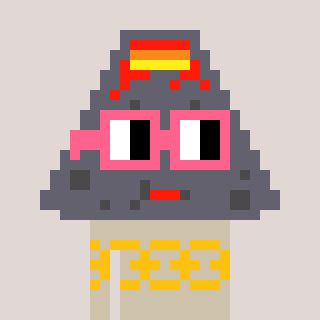
a pixel art character with square pink glasses, a volcano-shaped head and a bege-colored body on a warm background